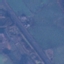
Land use / land cover: Highway